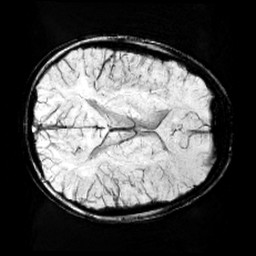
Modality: minIP
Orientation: axial
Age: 11
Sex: male
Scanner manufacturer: siemens
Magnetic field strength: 3 T
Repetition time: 0.027 s
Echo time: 0.02 s